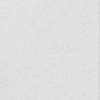
Label: dusty